Question: What is the value of the measurement in the image?
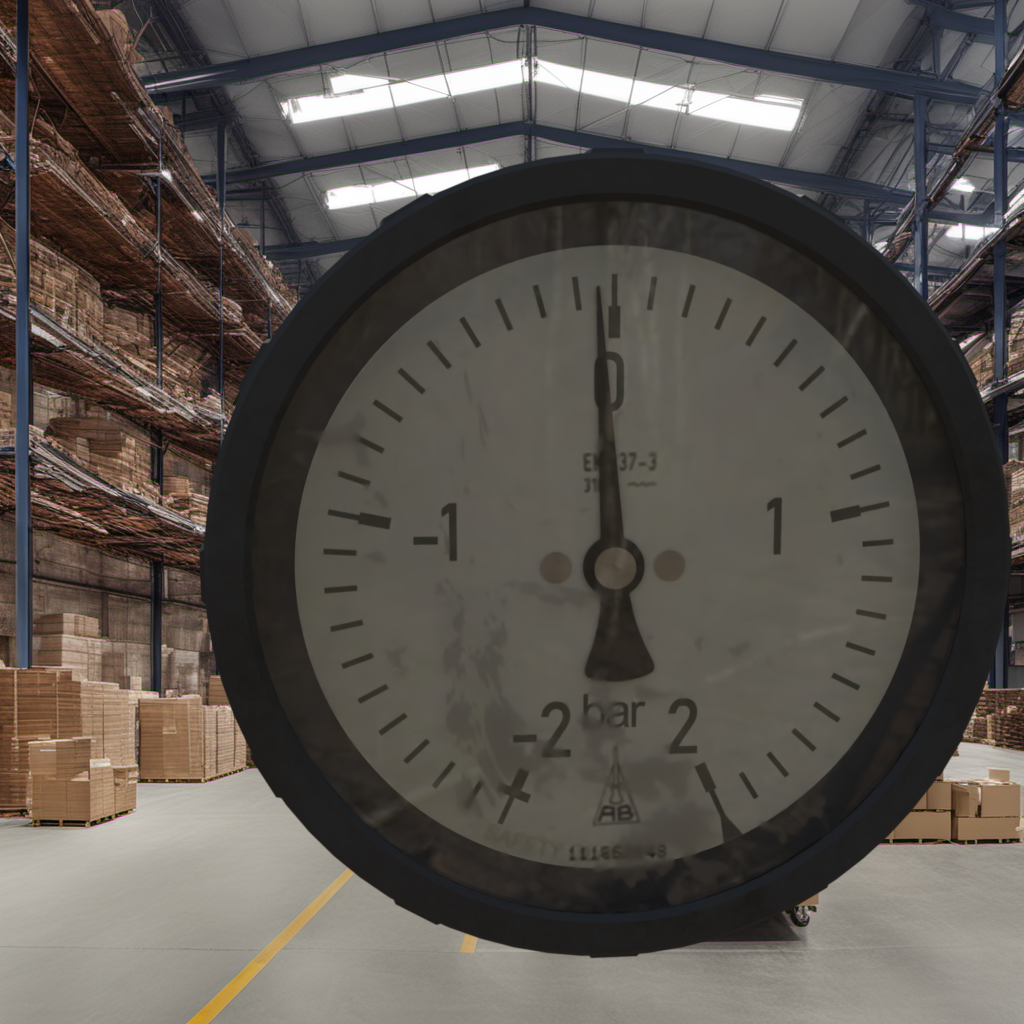
Answer: The result is -0.05
Question: What is the value range of the measurement in the image?
Answer: The range is from -2 to 2
Question: What is the minimum and maximum reading range of the measurement in the image?
Answer: The minimum value is -2 and the maximum value is 2